Question: It is required to place a number of queens so that there is a queen in each row and column. Find the number of different placements of queens that satisfy the constraint that queens cannot attack each other. Now that some queens have been placed in the existing picture, how many different combinations of placements are there for the remaining queens?
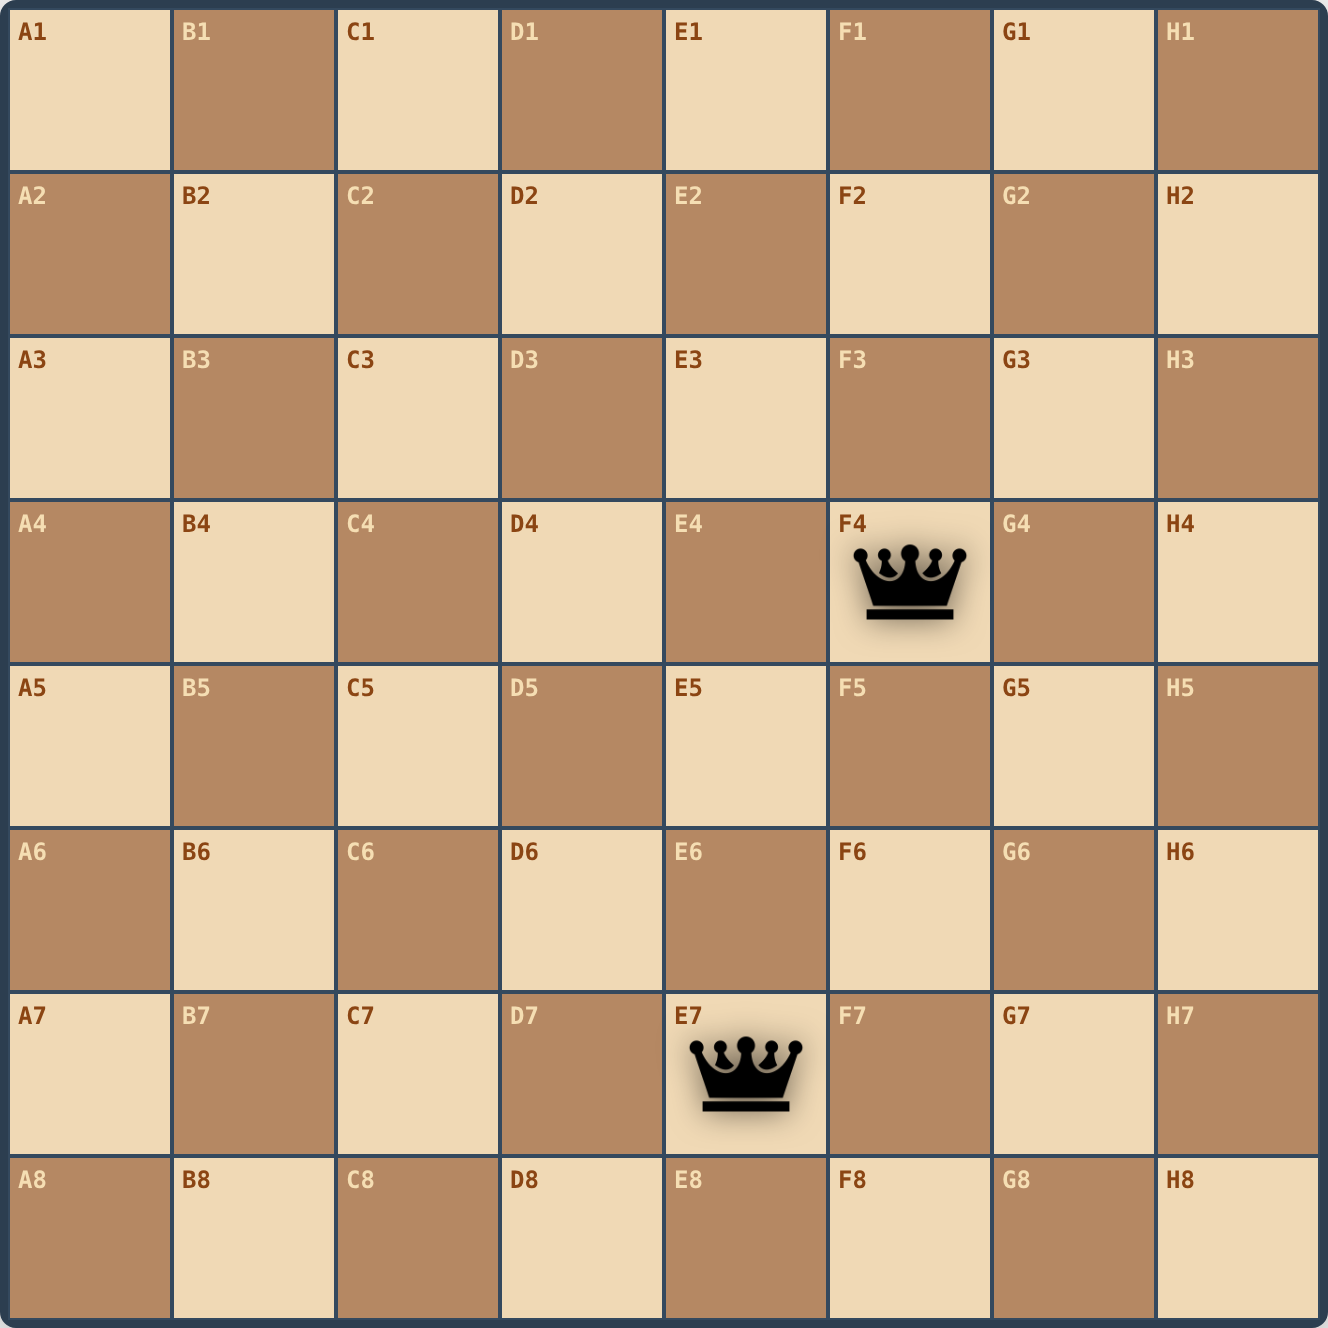
Answer: 2